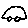
Label: car